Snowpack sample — Buffalo Mountain, Silverthorne, Colorado, USA (1/25/25, 10:11 AM MST)
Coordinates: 39.6222, -106.1139
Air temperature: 22 °F
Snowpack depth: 110 cm
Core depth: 40 cm
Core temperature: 46.4 °F
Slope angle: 12°, slope face: 102°
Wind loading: high
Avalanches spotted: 0
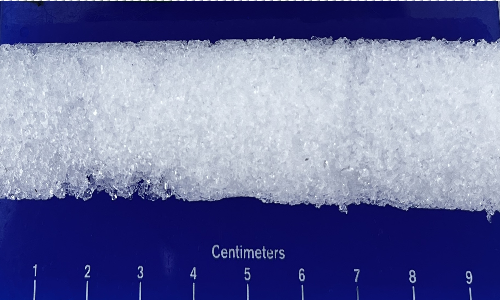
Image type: core
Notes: No avalanches nearby, collected on the outskirts of a fire break 15 meters from the treeline, on way to Buffalo and Red Mountain